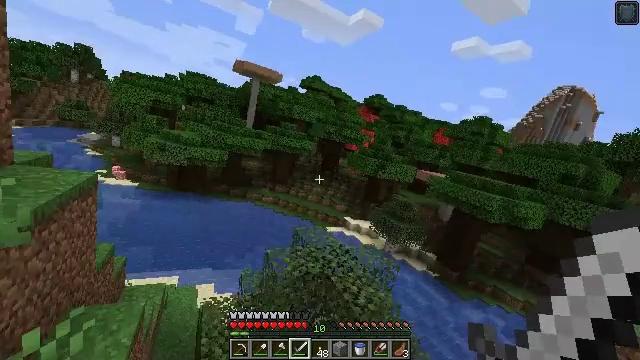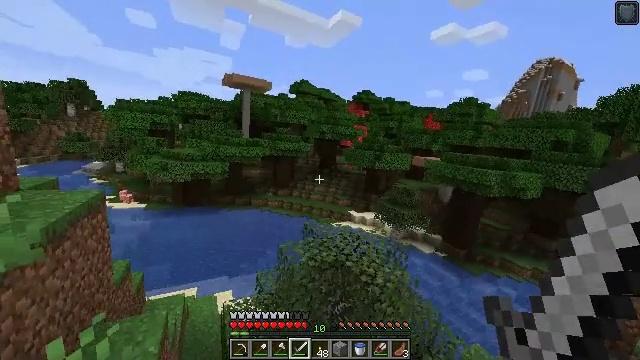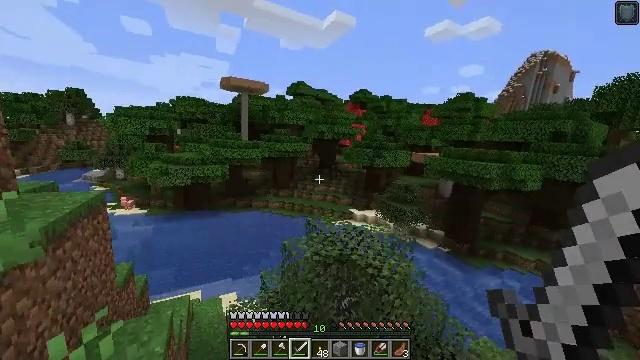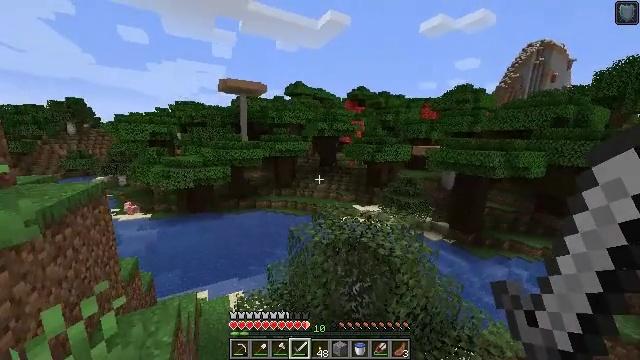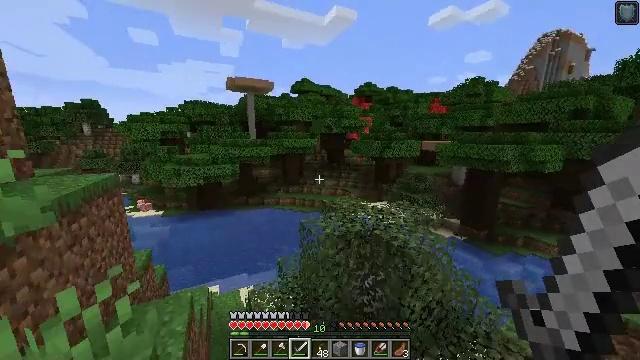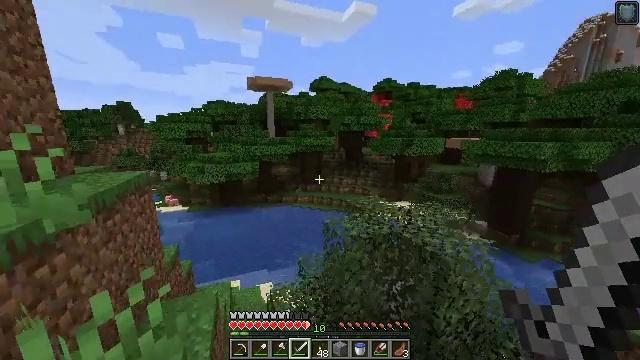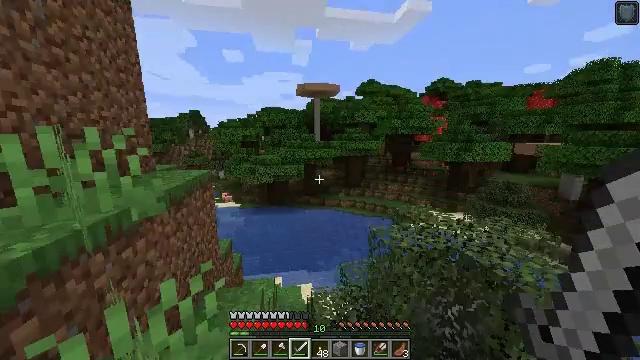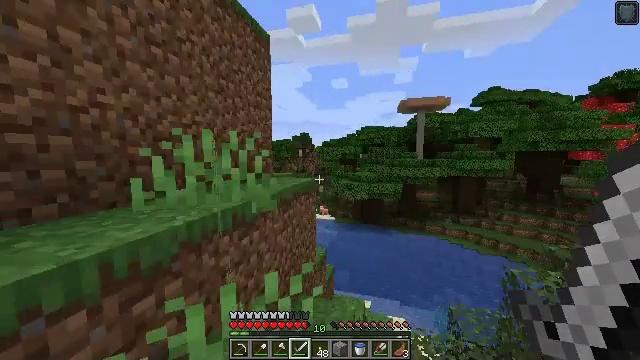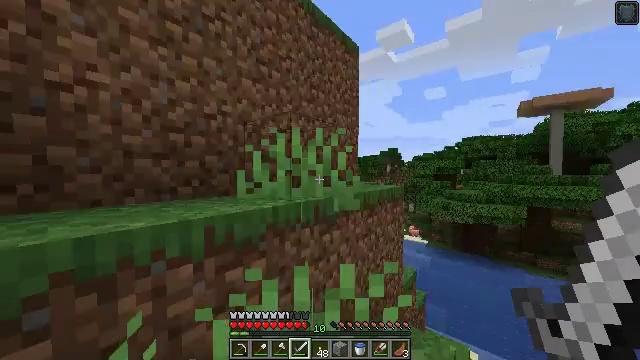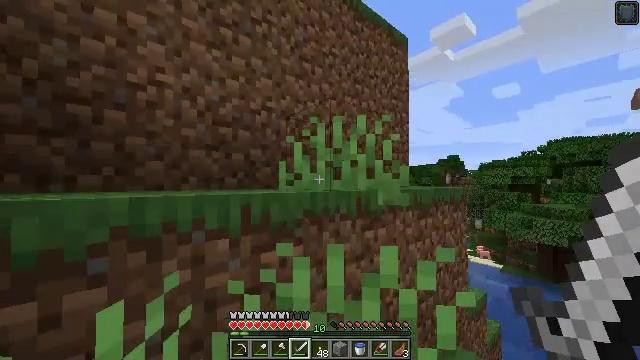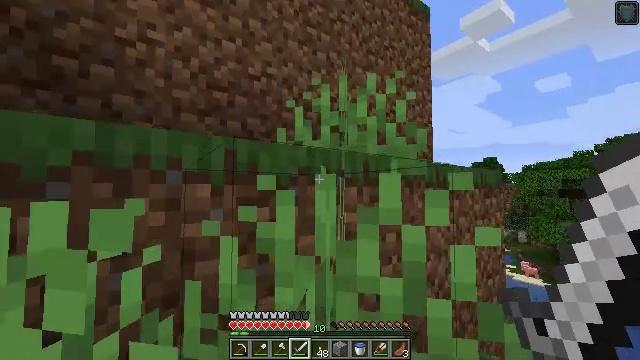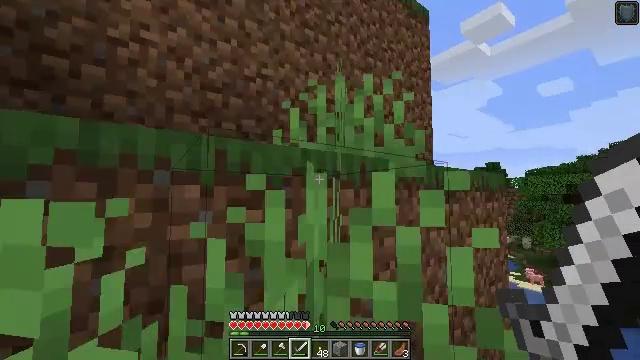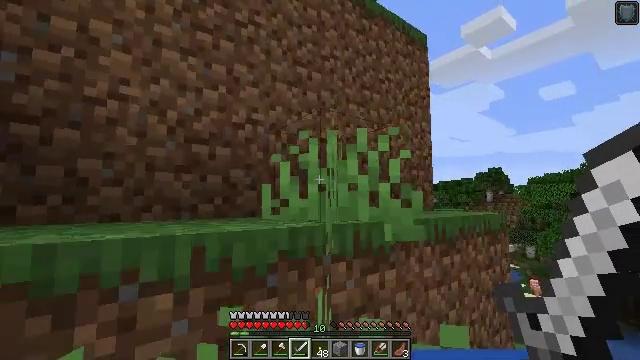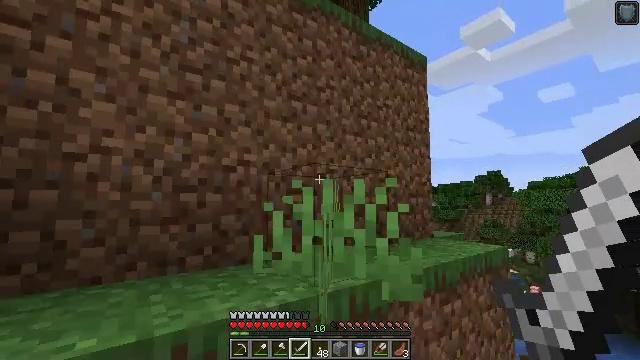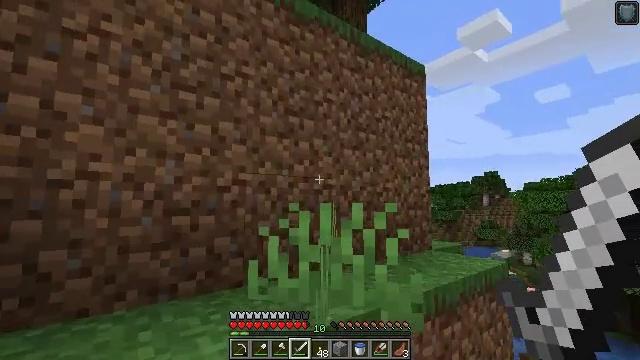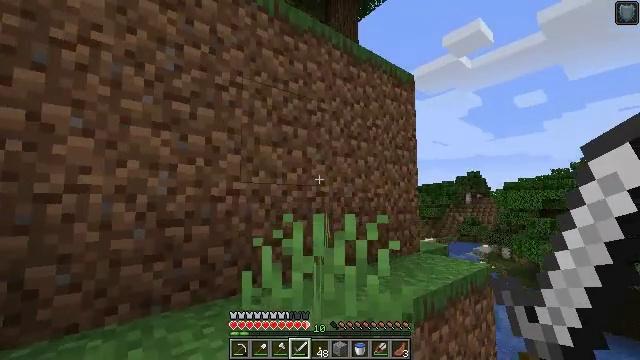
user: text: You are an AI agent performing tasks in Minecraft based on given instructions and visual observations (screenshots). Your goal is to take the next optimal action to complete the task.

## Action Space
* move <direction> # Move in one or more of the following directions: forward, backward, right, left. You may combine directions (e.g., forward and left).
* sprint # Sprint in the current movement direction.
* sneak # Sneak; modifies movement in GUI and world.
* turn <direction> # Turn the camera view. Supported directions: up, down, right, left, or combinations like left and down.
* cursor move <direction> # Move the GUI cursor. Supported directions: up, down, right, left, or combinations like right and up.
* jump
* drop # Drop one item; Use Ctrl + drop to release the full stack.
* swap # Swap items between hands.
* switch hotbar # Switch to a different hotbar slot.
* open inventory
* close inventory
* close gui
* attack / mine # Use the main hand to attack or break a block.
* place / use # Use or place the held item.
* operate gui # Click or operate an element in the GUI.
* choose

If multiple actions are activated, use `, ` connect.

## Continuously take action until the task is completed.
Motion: motion action
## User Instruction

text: Break the mushroom stem block.
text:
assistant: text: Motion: move forward and move left, sprint
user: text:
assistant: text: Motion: move forward and move left, sprint
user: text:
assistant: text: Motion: move forward and move left, sprint
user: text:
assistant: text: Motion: move forward and move left, sprint, turn left
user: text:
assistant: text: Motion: move forward and move left, sprint, turn left
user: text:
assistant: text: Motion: move forward and move left, sprint, turn left and up
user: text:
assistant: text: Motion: move forward and move left, sprint, turn left and up
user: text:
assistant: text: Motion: move forward and move left, sprint, turn left and up, jump
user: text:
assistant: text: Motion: move forward and move left, sprint, turn left and up, jump
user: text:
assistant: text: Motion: move forward and move left, sprint, turn left and up, jump
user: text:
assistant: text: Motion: move forward and move left, sprint, turn up, jump
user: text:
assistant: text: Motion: move forward and move left, sprint, jump
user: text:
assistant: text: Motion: move forward and move left, sprint, jump
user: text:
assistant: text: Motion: move forward and move left, sprint, jump
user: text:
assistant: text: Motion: move forward, sprint, turn right, jump
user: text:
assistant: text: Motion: move forward, sprint, turn right, jump
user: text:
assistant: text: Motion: move forward, sprint, turn right and down
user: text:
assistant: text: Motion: move forward, sprint, turn right and down
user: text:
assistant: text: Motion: move forward, sprint, turn right and down
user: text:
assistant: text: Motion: move forward, sprint, turn right and down
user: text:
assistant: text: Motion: move forward, sprint, turn right and down
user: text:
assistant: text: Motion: move forward, sprint
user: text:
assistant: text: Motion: move forward, sprint
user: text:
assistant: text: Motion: move forward, sprint
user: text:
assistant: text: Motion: move forward, sprint
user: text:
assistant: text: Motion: move forward, sprint
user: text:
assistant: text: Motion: move forward, sprint
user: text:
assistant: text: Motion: move forward, sprint
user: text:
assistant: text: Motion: move forward, sprint
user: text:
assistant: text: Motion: move forward and move right, sprint